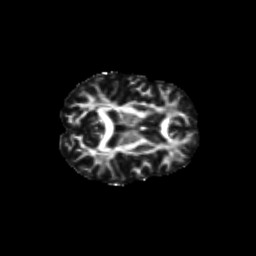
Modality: FA
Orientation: axial
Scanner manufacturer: siemens
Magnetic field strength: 3 T
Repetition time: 9.2 s
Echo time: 0.084 s